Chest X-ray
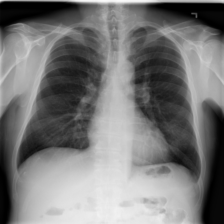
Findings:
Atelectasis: negative
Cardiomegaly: negative
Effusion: negative
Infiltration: positive
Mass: negative
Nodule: negative
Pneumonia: negative
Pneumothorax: negative
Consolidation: negative
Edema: negative
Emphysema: negative
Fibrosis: negative
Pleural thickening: negative
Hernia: negative